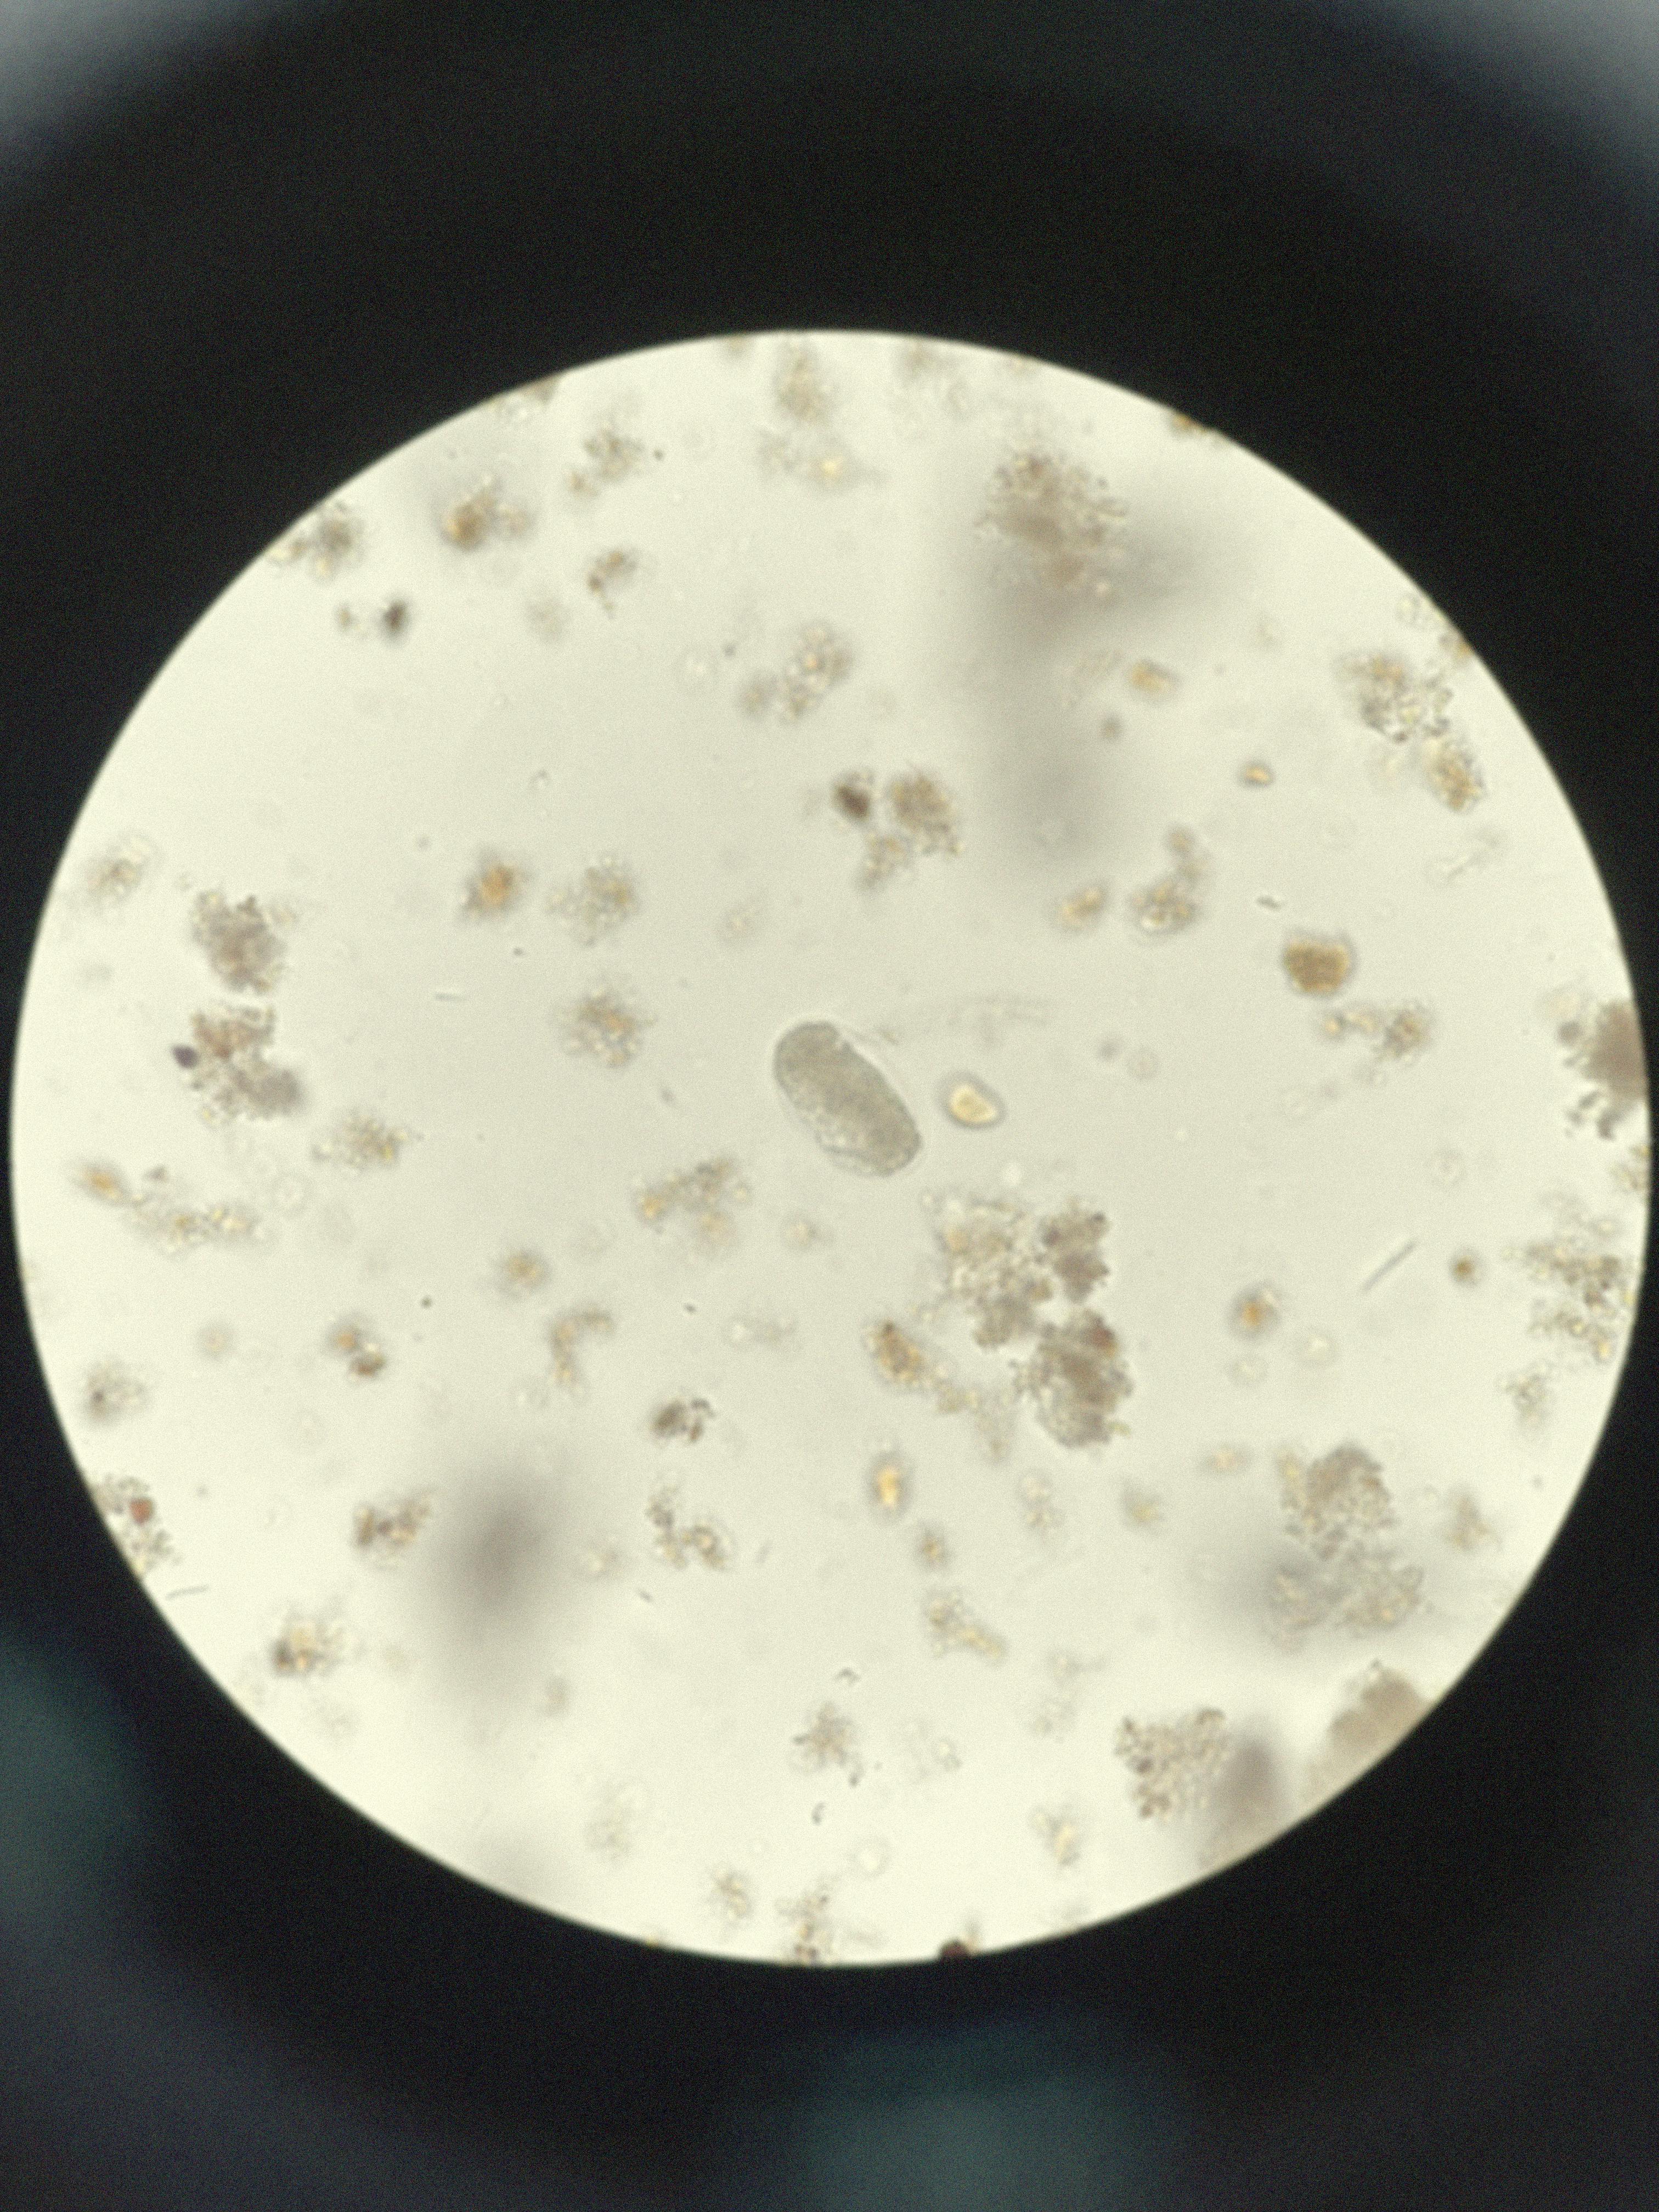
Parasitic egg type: Hookworm egg